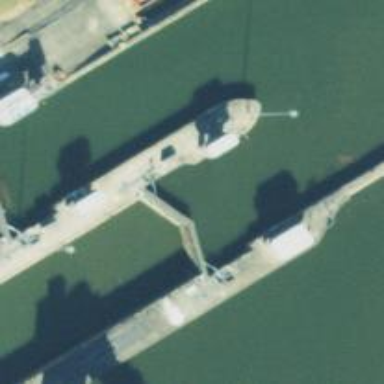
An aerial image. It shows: Lock gate along waterway.